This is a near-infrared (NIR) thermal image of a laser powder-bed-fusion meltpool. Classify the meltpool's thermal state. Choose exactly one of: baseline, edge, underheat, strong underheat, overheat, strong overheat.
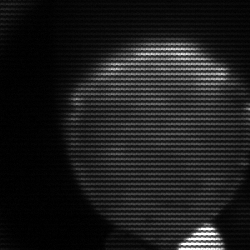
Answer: edge